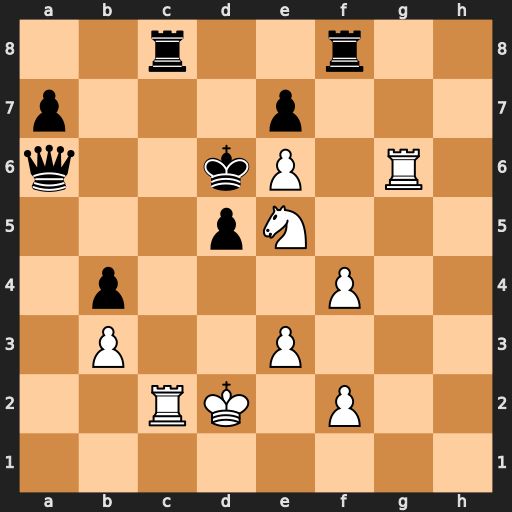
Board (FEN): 2r2r2/p3p3/q2kP1R1/3pN3/1p3P2/1P2P3/2RK1P2/8
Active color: w
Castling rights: -
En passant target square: -
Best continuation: Nf7+ Rxf7 exf7+ e6 Rxc8 Qxc8 Rg8